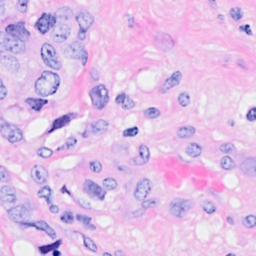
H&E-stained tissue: Breast